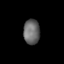
Tissue: lung
Cell type: Epithelial cells
Senescence score: 0.2227
Nuclear area (px): 397
Mean DAPI intensity: 104.549